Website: bh-photo
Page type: newsletter-management
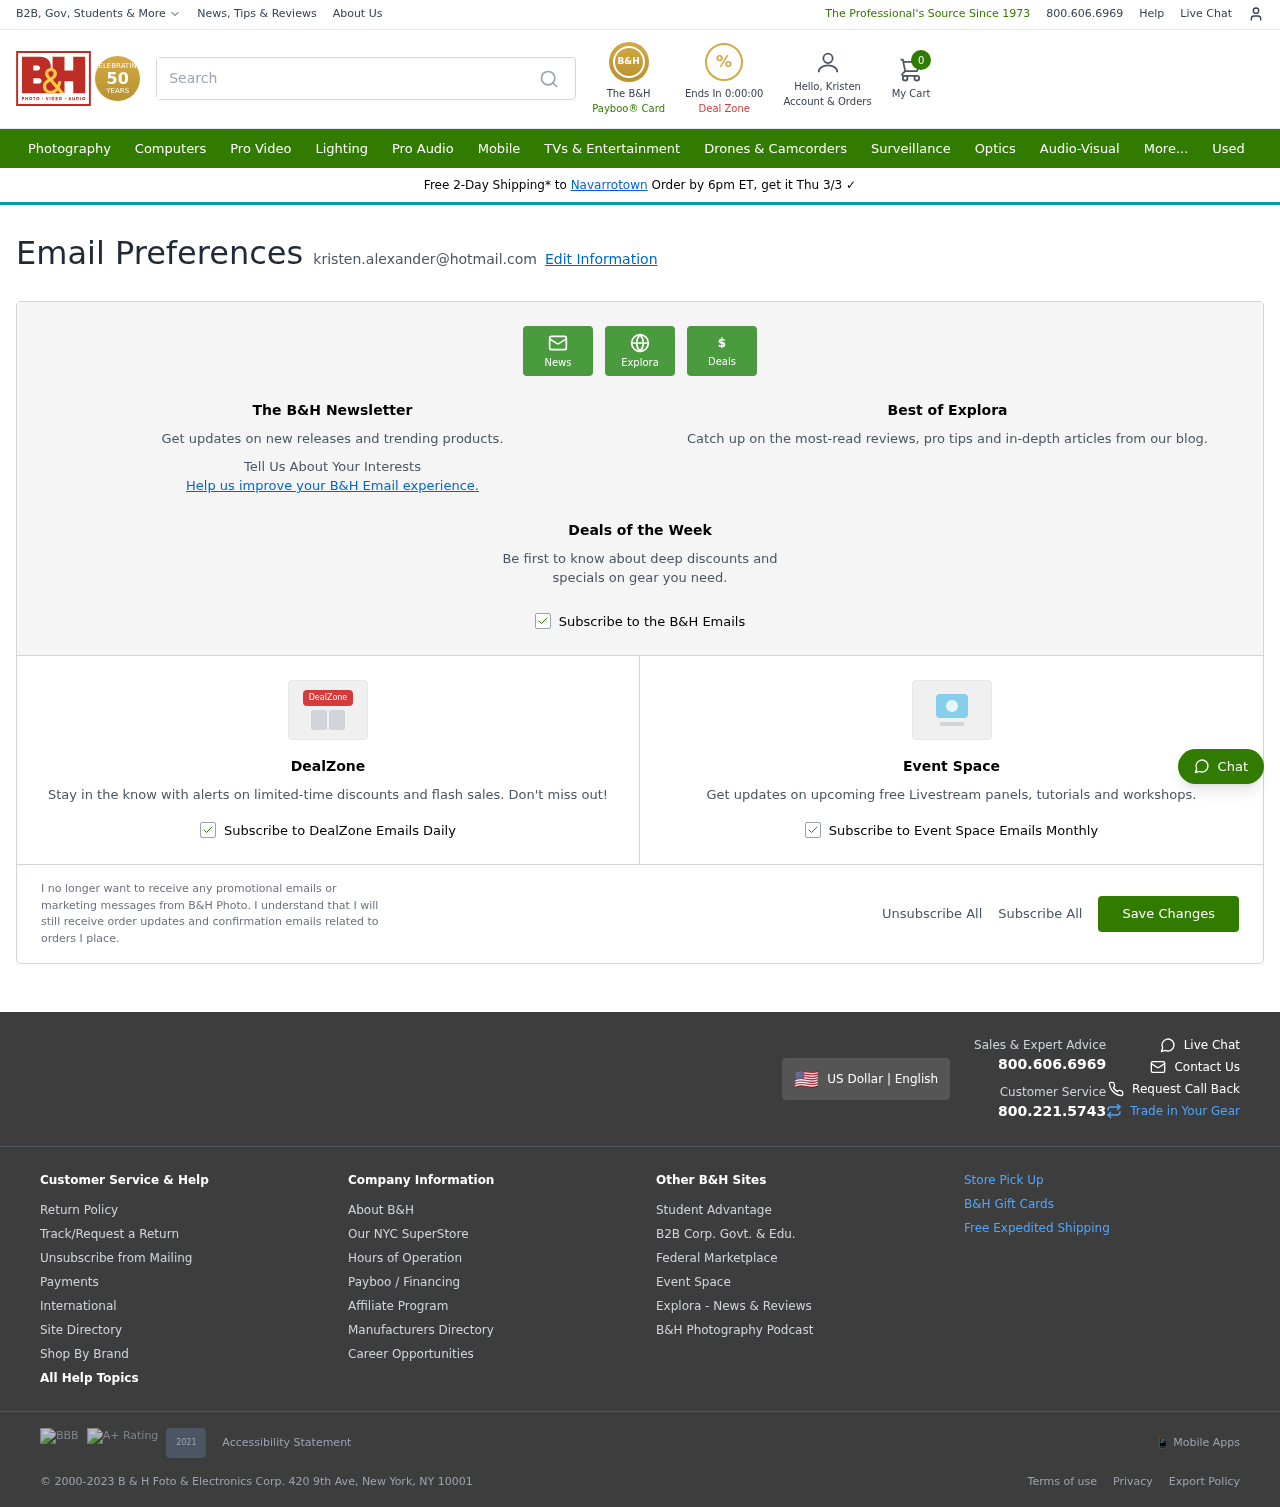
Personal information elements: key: PII_CITY
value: Navarrotown
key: PII_EMAIL
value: kristen.alexander@hotmail.com
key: PII_FIRSTNAME
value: Kristen
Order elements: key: ORDER_DEAL_END
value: Ends In 0:00:00
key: ORDER_NUM_ITEMS
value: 0
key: ORDER_DELIVERY_DATE
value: Thu 3/3
Search elements: key: HEADER_SEARCH
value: Search